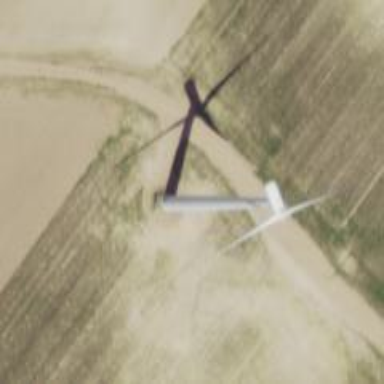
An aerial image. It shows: Wind generator powered by horizontal axis wind turbine.